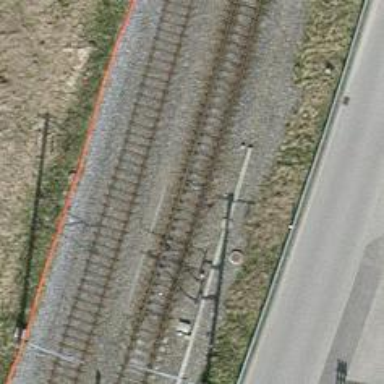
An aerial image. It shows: Railway switch.